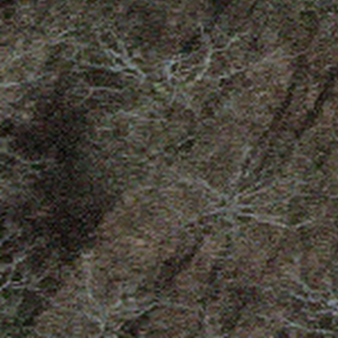
Label: other